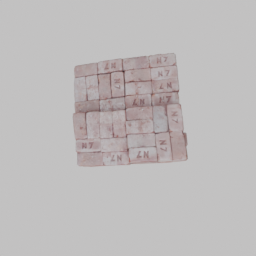
Label: architecture